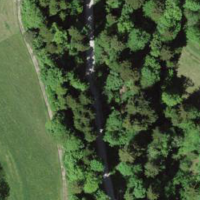
EUNIS habitat code: 41
Species observed at this site:
Pholidoptera griseoaptera
Centaurea scabiosa
Tettigonia cantans
Clematis vitalba
Aruncus dioicus
Roeseliana roeselii